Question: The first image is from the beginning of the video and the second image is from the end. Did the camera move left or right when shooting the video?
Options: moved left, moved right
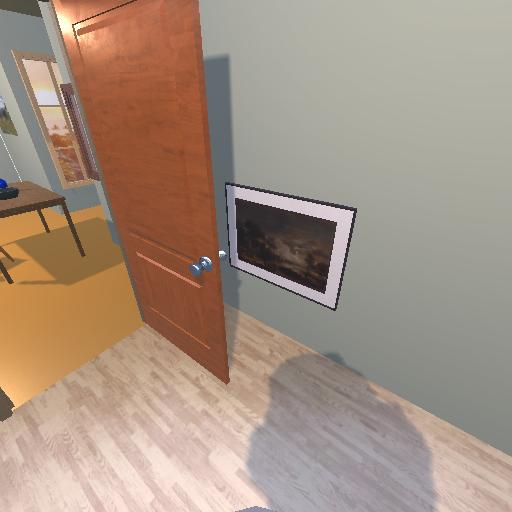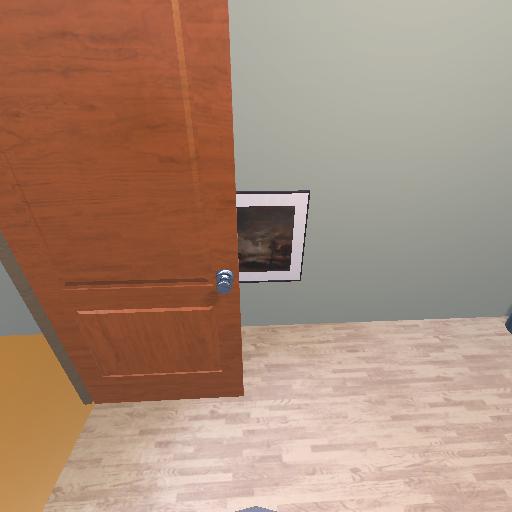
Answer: moved left